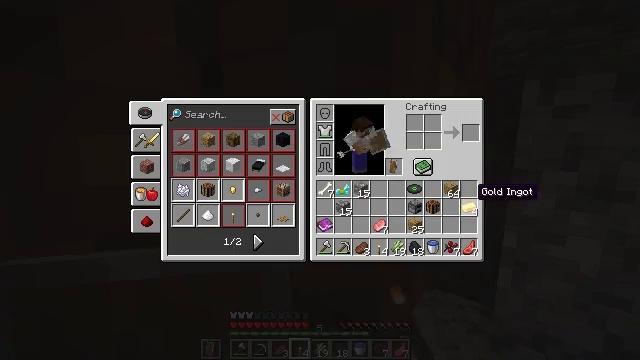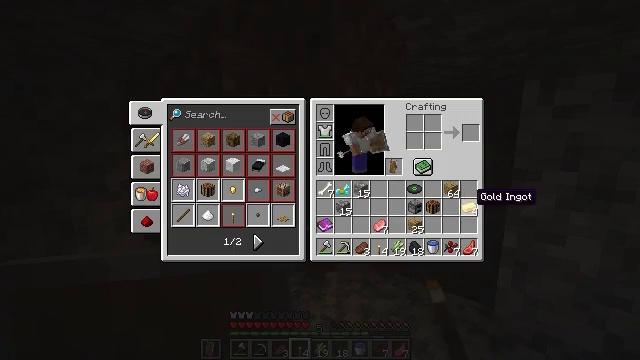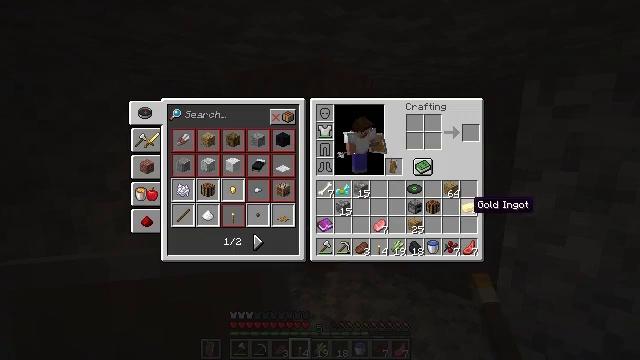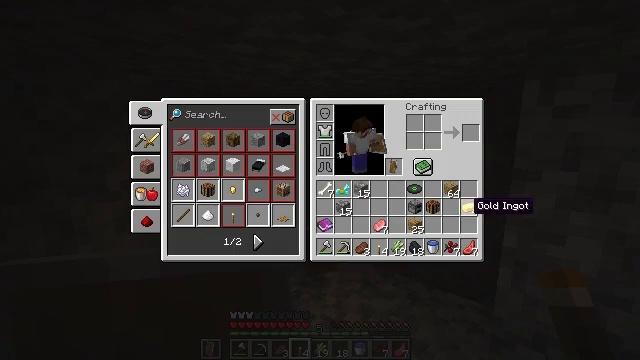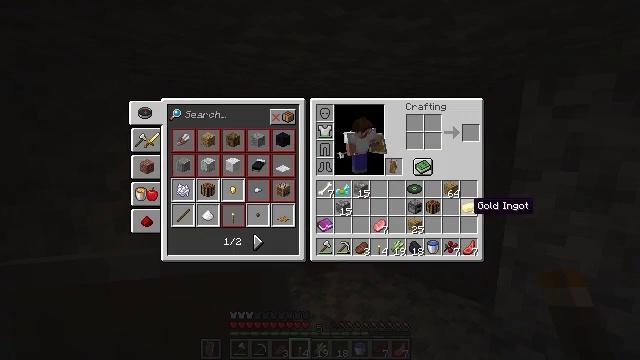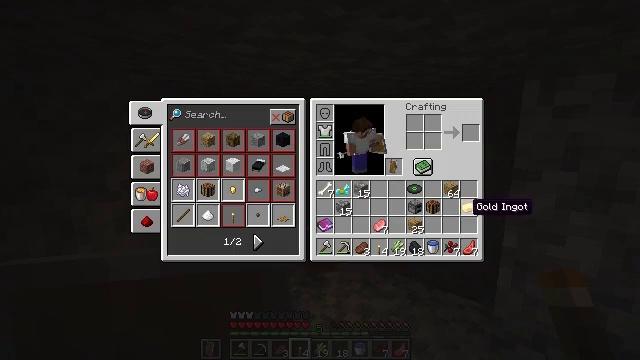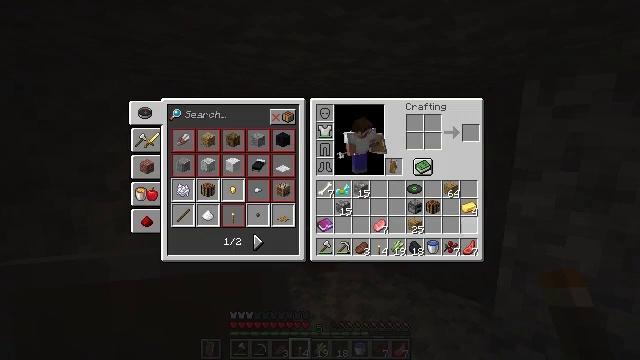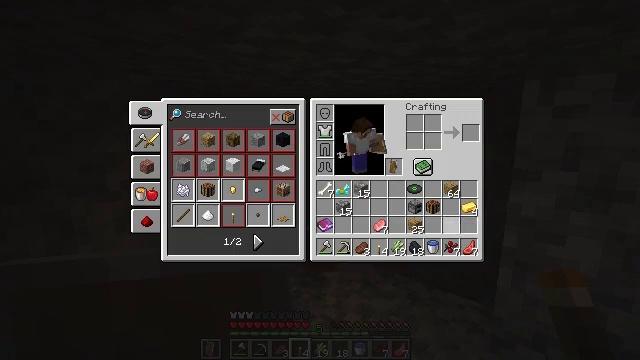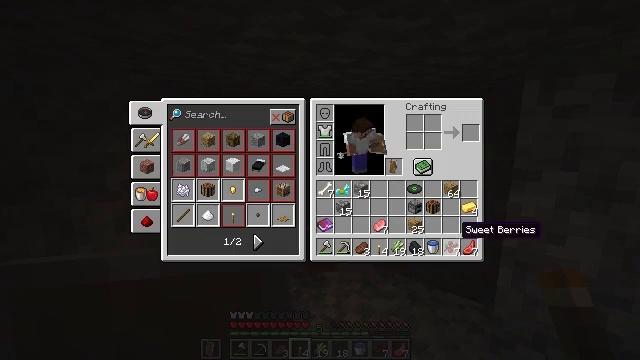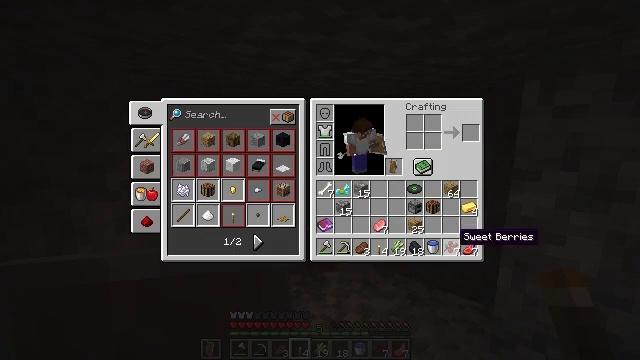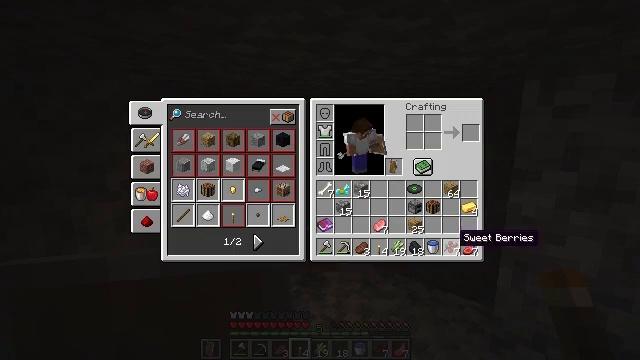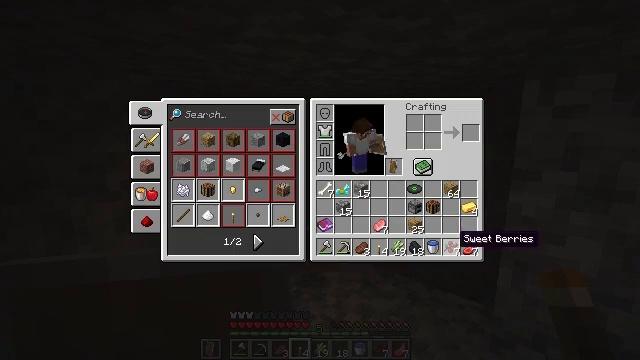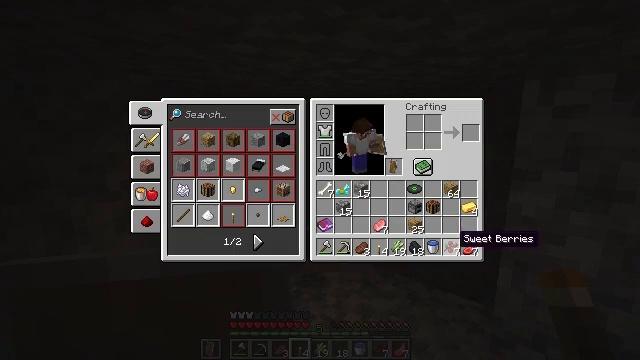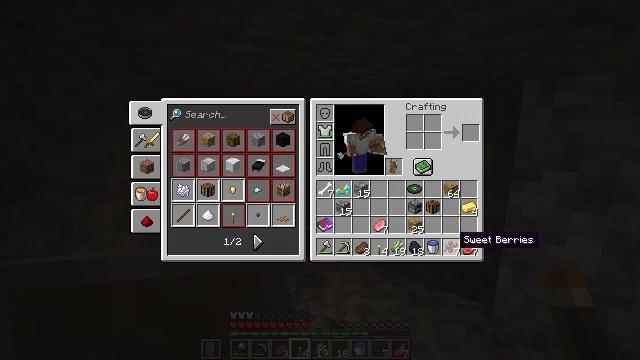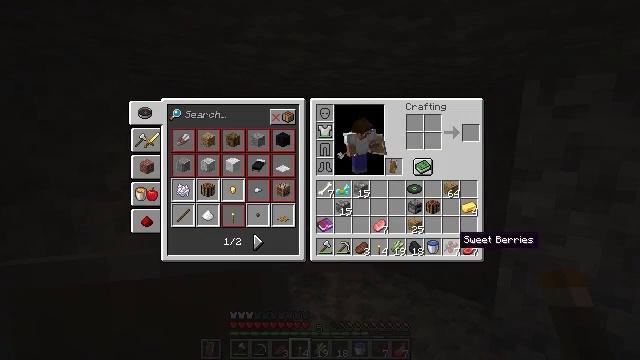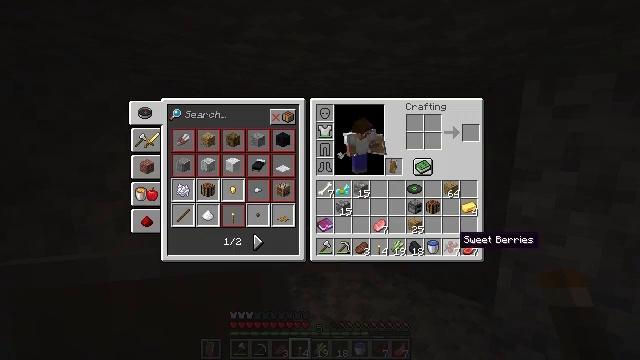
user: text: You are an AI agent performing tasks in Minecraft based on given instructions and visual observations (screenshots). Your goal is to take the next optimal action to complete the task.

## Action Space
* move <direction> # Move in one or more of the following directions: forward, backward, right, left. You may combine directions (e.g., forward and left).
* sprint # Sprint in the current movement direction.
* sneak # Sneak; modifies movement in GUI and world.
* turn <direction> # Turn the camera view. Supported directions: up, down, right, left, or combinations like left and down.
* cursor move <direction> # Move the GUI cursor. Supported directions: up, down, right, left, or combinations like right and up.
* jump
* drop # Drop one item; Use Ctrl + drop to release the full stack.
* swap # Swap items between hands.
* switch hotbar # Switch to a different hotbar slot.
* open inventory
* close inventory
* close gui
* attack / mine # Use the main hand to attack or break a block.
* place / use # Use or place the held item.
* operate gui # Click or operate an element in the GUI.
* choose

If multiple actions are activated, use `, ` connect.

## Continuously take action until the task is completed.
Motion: motion action
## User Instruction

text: Drop some sweet berries.
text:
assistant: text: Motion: sprint, open gui
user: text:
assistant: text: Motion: sprint, cursor move down
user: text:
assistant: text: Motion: sprint
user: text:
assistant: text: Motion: sprint
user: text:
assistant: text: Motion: sprint
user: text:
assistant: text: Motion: sprint
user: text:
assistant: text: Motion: sprint, cursor move down
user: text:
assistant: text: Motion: sprint, cursor move down
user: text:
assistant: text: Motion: sprint
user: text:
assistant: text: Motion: sprint
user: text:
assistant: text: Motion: sprint
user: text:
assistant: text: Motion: sprint
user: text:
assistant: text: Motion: sprint
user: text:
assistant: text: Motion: sprint
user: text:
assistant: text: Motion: sprint
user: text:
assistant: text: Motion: sprint, drop
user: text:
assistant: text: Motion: sprint, drop
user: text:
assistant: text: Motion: sprint, drop
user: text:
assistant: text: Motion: sprint
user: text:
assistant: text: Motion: sprint
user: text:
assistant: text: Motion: sprint